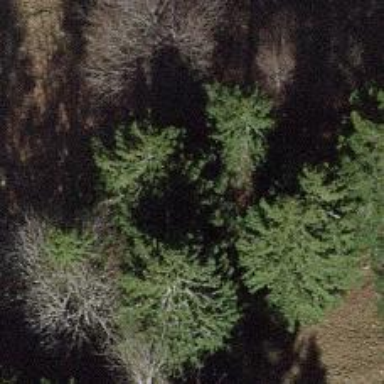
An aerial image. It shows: Single tag "natural: tree."